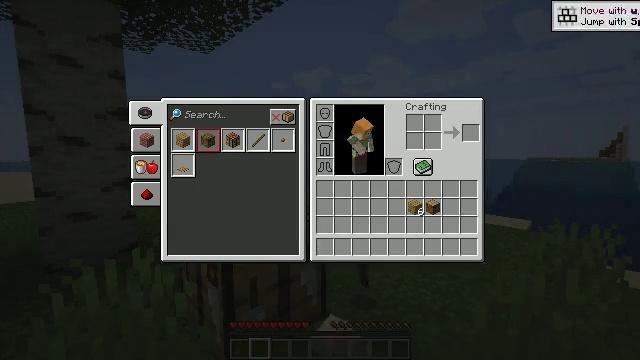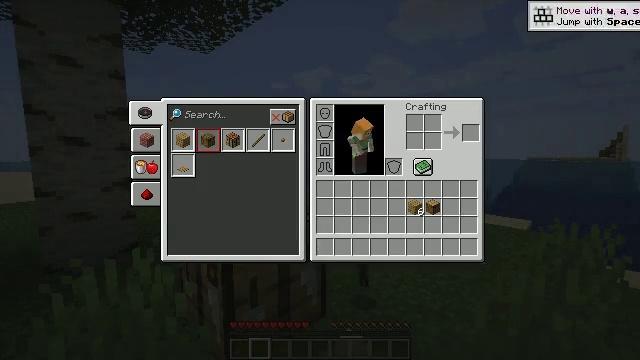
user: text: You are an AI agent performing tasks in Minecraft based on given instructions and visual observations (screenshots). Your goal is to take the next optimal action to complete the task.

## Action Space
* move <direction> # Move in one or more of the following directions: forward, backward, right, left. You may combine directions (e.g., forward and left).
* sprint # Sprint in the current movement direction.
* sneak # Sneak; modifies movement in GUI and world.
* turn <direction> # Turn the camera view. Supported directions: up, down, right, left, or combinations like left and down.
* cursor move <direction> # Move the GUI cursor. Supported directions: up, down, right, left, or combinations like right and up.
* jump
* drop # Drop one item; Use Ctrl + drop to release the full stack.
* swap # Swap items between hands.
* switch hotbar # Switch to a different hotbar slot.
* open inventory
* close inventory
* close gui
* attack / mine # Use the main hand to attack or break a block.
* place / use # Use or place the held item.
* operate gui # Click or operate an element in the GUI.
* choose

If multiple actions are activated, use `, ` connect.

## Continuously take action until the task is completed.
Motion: motion action
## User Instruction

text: Remove a wooden hoe from the inventory.
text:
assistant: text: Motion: no_op
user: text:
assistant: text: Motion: no_op